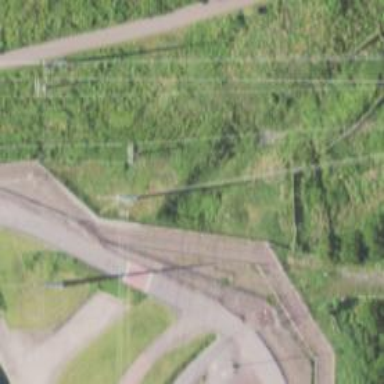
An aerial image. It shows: Railway spur service.